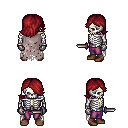
a pixel art fantasy rpg character, male body template, skeleton, gray tattered cape, magenta pants, brunette swoop hairstyle, metal gloves, brown shoes, dagger, four views (front, back, left, right), 2x2 character sprite sheet, small pixel art, hard edges, no anti-aliasing